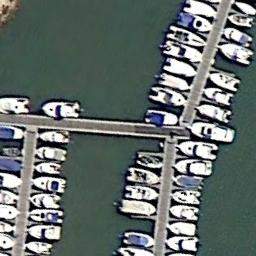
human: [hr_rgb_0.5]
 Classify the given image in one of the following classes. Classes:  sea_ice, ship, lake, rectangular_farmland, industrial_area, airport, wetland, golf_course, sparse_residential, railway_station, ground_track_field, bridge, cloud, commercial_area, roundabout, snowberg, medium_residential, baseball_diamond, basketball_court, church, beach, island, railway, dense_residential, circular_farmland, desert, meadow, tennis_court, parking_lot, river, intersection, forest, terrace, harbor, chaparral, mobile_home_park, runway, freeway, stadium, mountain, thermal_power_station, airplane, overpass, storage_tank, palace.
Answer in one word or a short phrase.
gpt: harbor